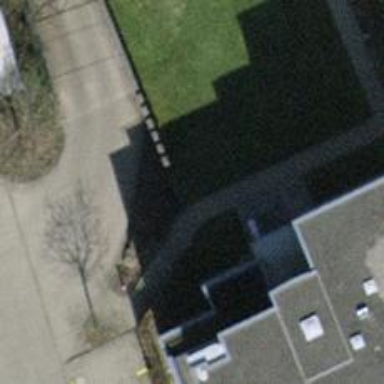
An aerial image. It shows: Sidewalk along the footway.